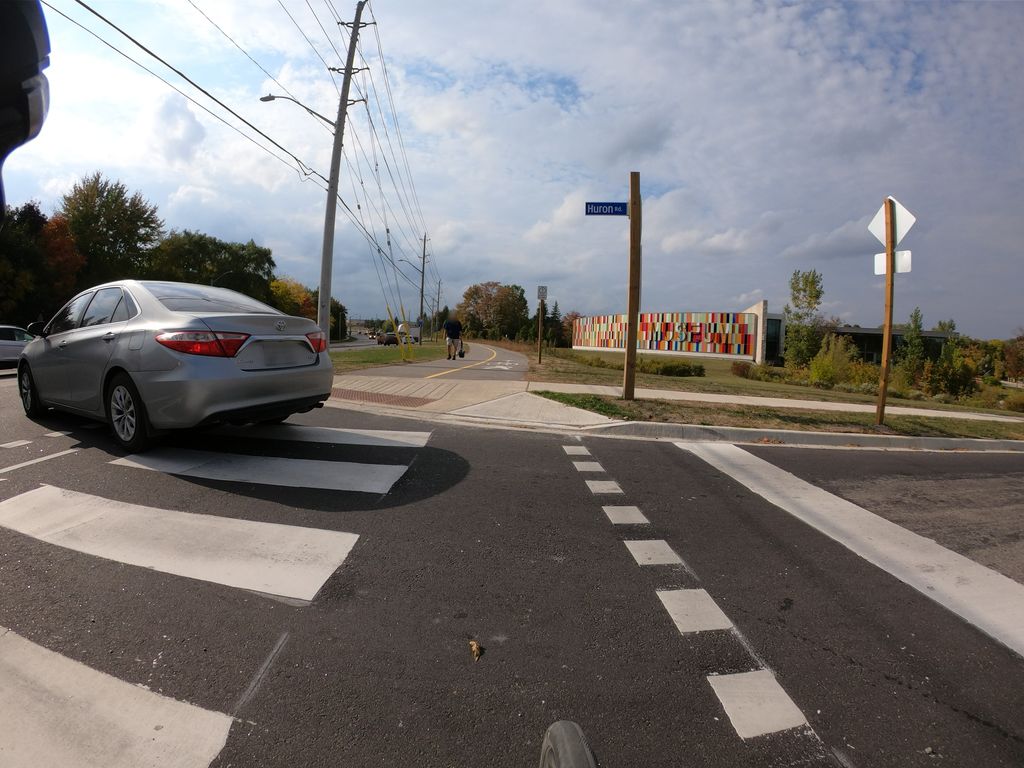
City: kitchener-waterloo